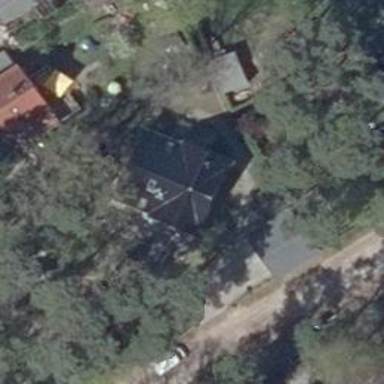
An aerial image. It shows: Detached building.